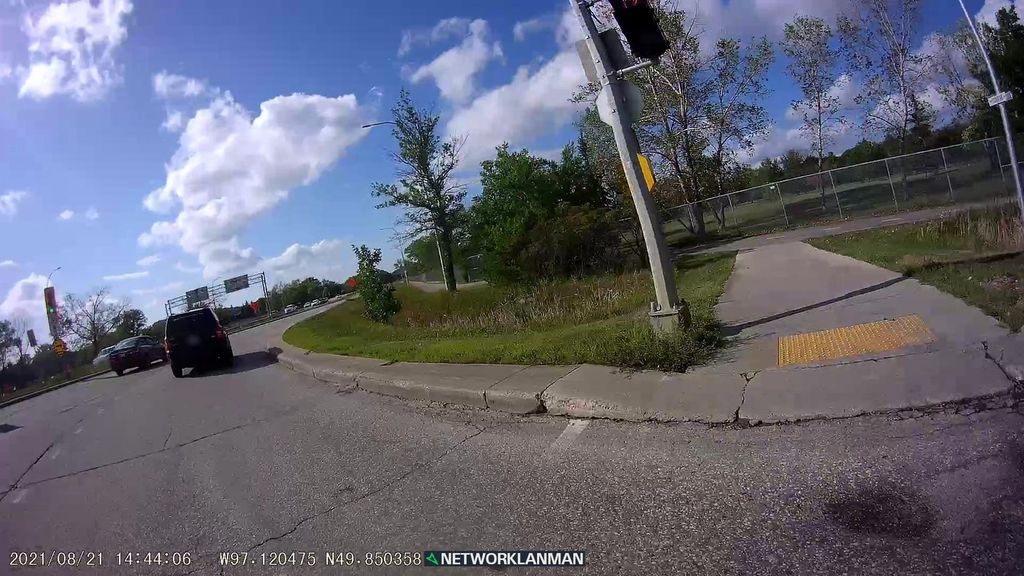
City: winnipeg